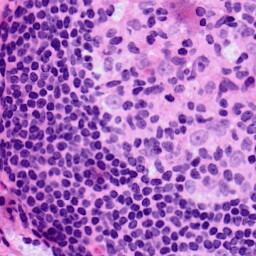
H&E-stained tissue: LymphNode